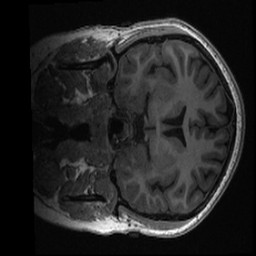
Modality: T1w
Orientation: coronal
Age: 19
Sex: female